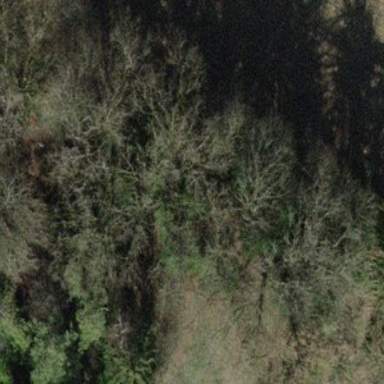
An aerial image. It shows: Forest area.